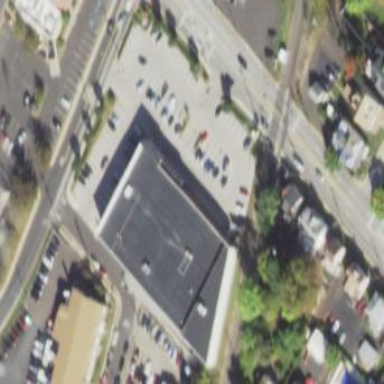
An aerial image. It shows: Commercial building housing supermarket.